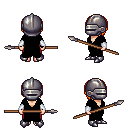
a pixel art fantasy rpg character, female body template, human, light skin, black robe, red pants, light blonde pageboy hairstyle, metal helm, white cloth bracers, metal boots, spear, four views (front, back, left, right), 2x2 character sprite sheet, small pixel art, hard edges, no anti-aliasing